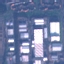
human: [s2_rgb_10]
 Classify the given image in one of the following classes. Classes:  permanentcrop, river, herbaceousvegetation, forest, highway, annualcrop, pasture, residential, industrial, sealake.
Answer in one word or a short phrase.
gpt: Industrial